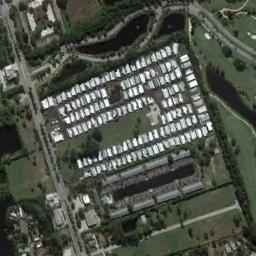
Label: mobile_home_park